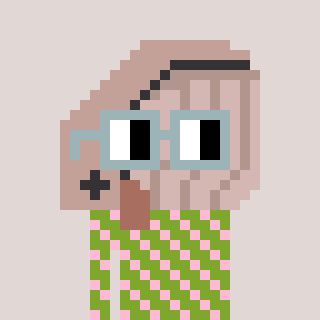
a pixel art character with square dark gray glasses, a whale-shaped head and a slimegreen-colored body on a warm background